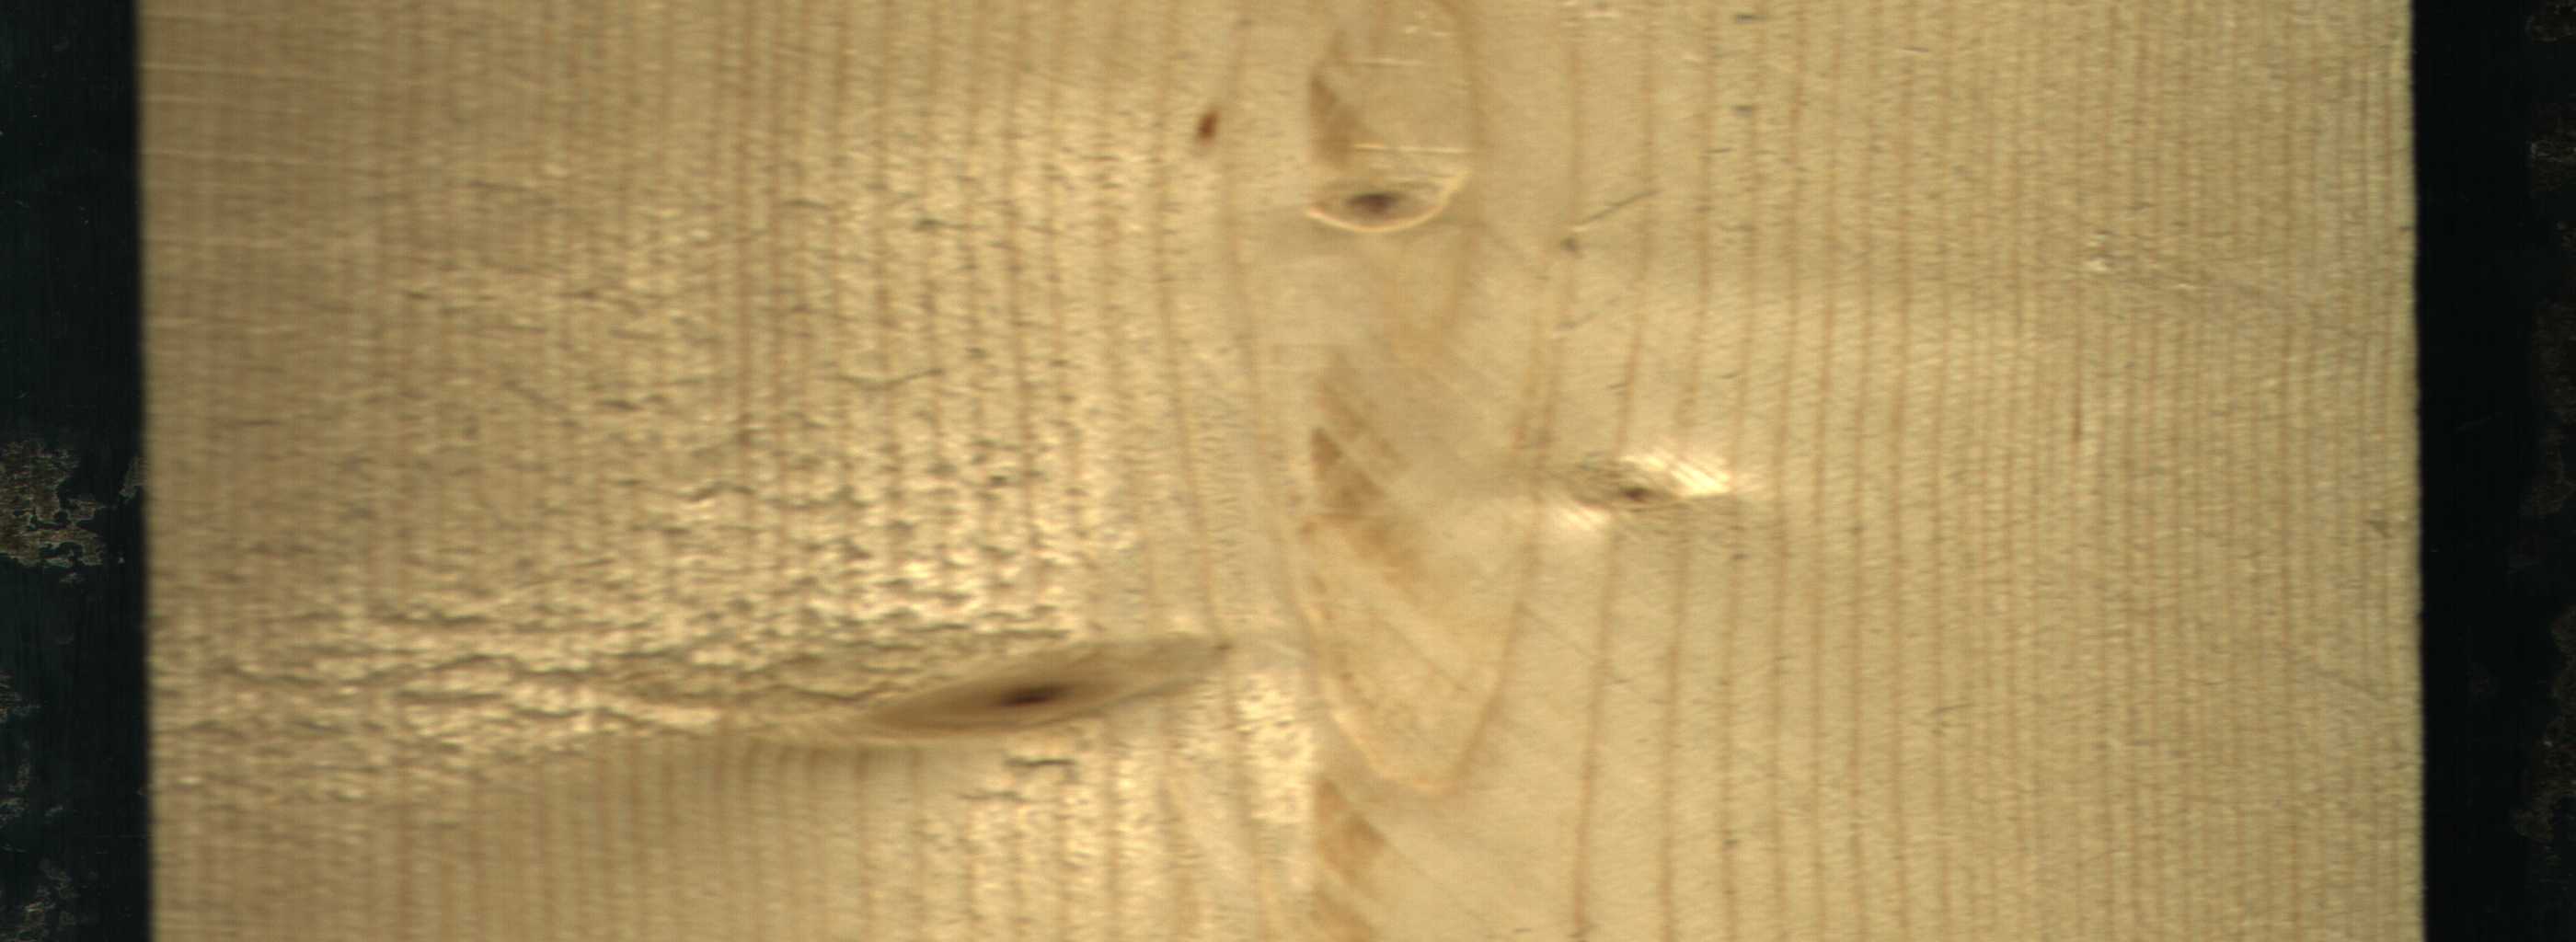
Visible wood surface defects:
Live_Knot
Live_Knot
Live_Knot